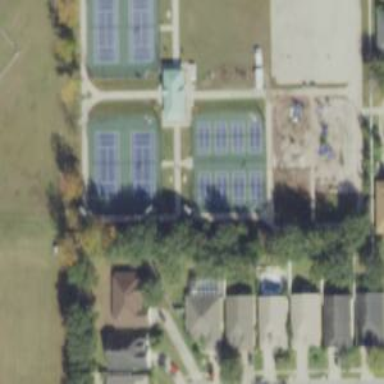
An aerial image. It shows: Tennis court on the leisure land pitch.